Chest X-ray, PA view. Patient: 59 years old, sex F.
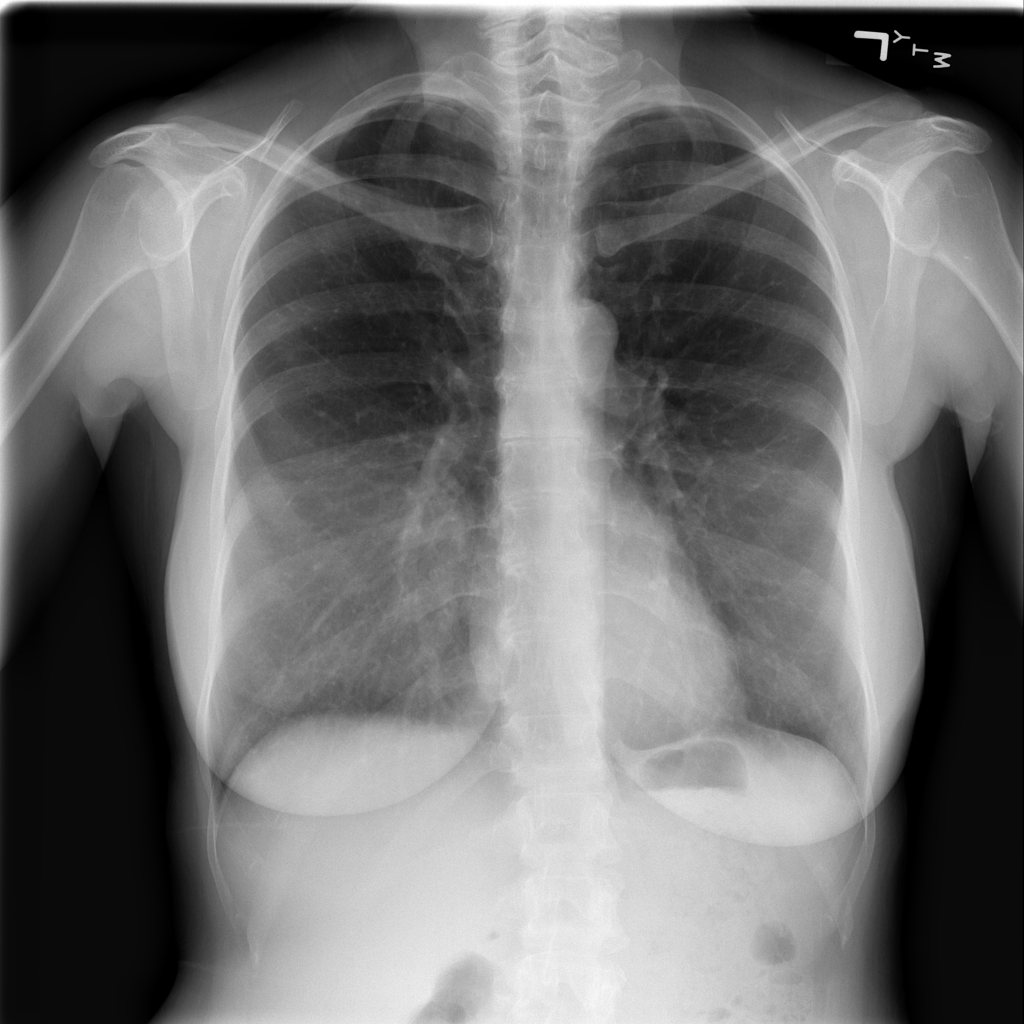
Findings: Infiltration